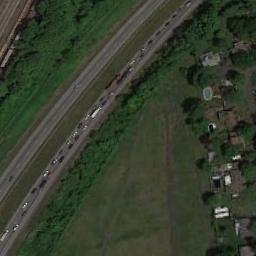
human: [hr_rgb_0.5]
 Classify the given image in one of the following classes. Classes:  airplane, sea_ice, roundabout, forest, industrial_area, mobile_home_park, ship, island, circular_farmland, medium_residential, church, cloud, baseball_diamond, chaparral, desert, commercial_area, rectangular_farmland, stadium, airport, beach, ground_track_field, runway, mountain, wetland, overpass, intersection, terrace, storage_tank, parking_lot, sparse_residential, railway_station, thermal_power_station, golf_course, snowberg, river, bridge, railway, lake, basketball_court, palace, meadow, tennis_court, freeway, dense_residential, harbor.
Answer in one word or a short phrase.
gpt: freeway